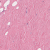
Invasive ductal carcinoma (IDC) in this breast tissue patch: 0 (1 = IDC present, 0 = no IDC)